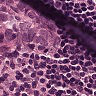
Metastatic tissue present: yes